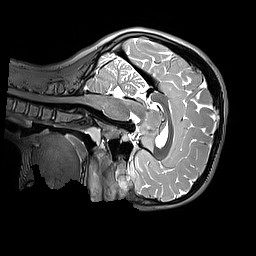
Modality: T2w
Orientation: sagittal
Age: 11
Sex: female
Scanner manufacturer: siemens
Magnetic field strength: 3 T
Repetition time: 3.2 s
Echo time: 0.408 s